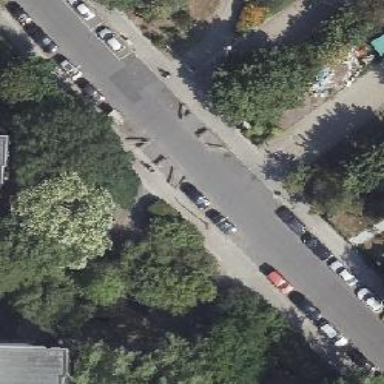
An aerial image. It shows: Unmarked road crossing with kerb extensions on both sides.